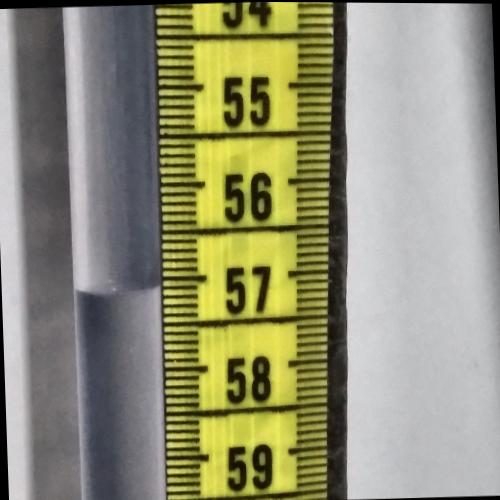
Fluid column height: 57.1 cm